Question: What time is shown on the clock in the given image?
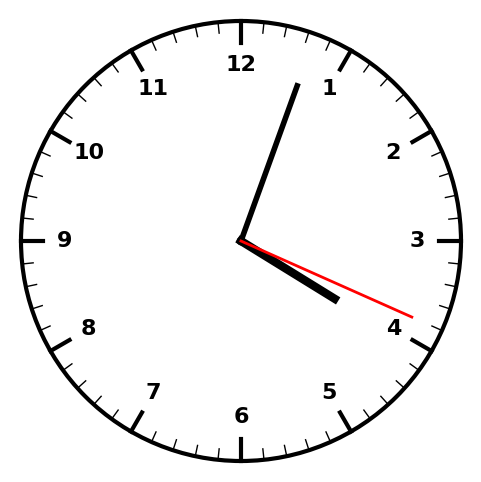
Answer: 04:03:19